Question: I am trying to get the file version using C#:
'''
string file = @"C:\somefile.dll";
Console.WriteLine(FileVersionInfo.GetVersionInfo(file).FileVersion);
'''
For most files this is fine, however for some i receive results that are different than the ones presented in the Windows file explorer.
See the attached image: the file version presented in windows is "0.0.0.0", however the one i get using FileVersion property is "000.000.000.000".
I've tried using different versions of the .NET (2, 3.5, 4) which give the same results.
Anyone else experienced this issue?
Thanks
Lior

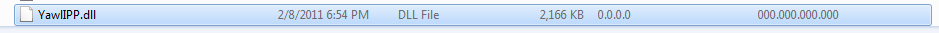
Answer: It seems Windows Explorer are stripping leading 0s of the version parts.
Try creating an assembly with FileVersion 001.001.001.001, it will show as 1.1.1.1 in explorer. But your code would return the actual value (001.001.001.001).
EDIT:
Explorer will return 001.001.001.001 as , but only if isn't set, in which case it would return that as ProductVersion.